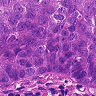
Metastatic tissue present: yes